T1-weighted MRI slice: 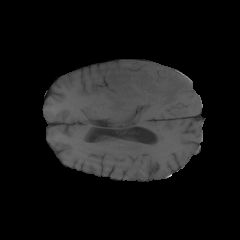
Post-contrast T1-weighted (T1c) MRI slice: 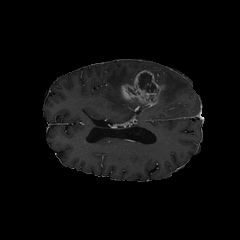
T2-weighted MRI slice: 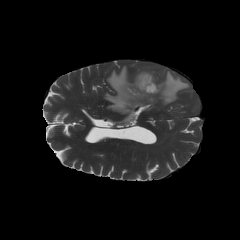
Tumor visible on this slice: yes